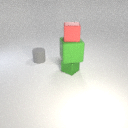
small green metal cube in front of small gray rubber cylinder